Question: '''
fit_bmi <- glm(df$genhlth_NC ~ poly(df$bmi_NC, 2, raw = TRUE))
plot(df$bmi_NC, df$genhlth_NC, col=rgb(red=0.2, green=0.2, blue=1.0, alpha=0.01))
lines(df$bmi_NC, predict(fit_bmi), col = 'red')
'''
I wanted to generate a fitted line on my plot. However, I got a weird plot with the code above. Could someone help me with this?

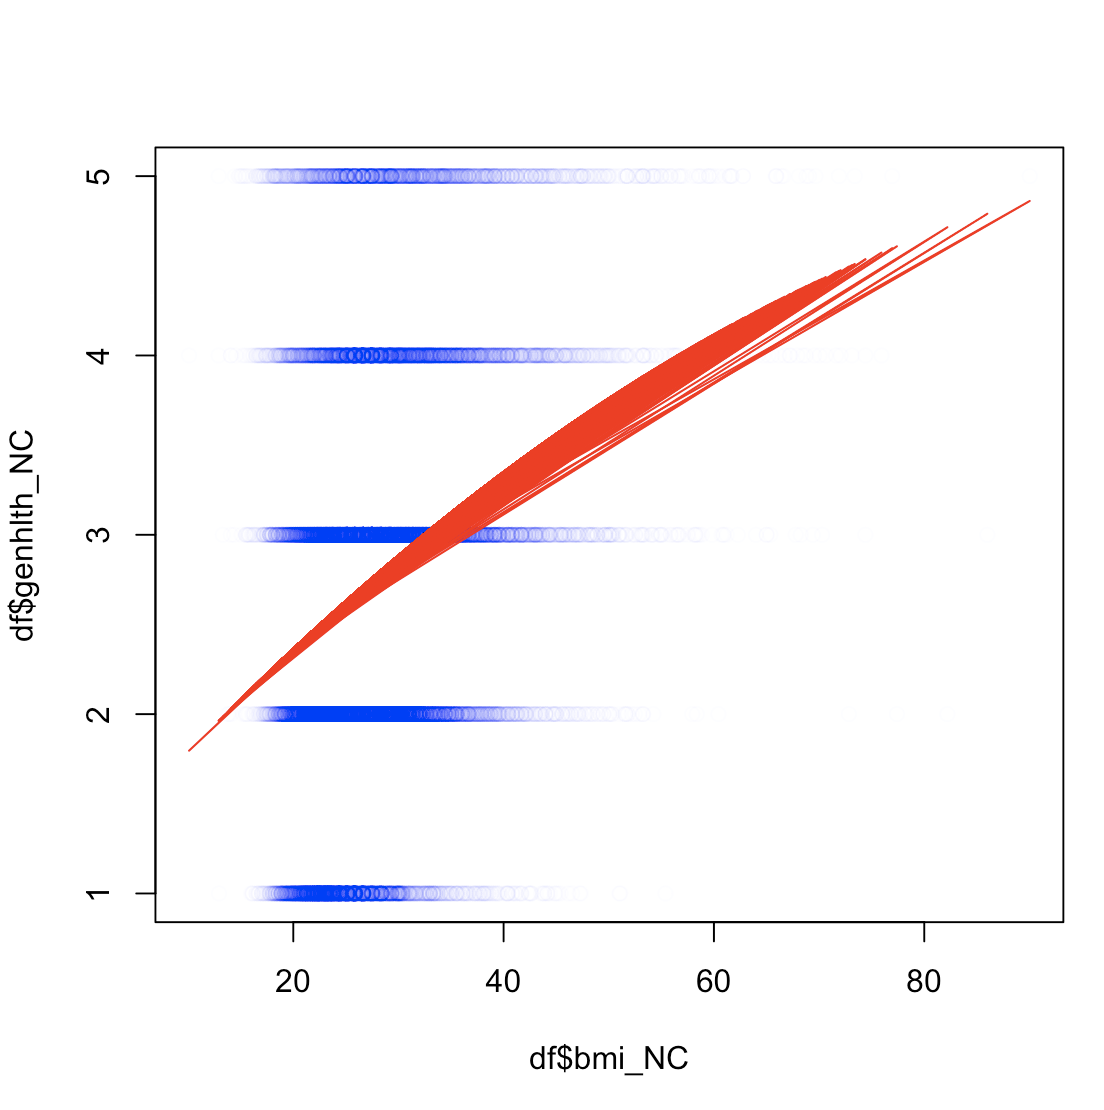
Answer: Copied comment: You need to sort both x and y by the x-values. You should also learn to use formulas without the data.frame names in the body of the formula and use the data parameter for the dataframe name. The donvoter was probably reacting to the lack of a data example, but the source of the error was quite clear from the plotted pic.
I tested my advice in the text formerly known as "comment" with this code and it seems to deliver the expected result:
'''
fit_bmi <- glm(genhlth ~ poly(bmi, 2, raw = TRUE), data=dat)
plot(genhlth ~ bmi, data=dat)
lines(dat$bmi[order(dat$bmi)], predict(fit_bmi)[order(dat$bmi)],lwd=3, col = 'red')
'''
Here's a 'dat'-object constructed with a structure I assume is similar to your data object:
'''
dat <- data.frame(genhlth = sample(1:5, size=100, repl=TRUE,
prob=c(.1, .2, .3, .2, .2) ),
bmi = rnorm(100,30,5) )
table(dat$genhlth)
#------------
1 2 3 4 5
6 24 25 30 15
'''
<URL>